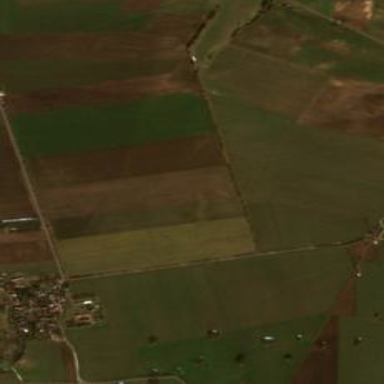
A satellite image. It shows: Picturesque farmland scene.